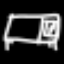
Label: bed